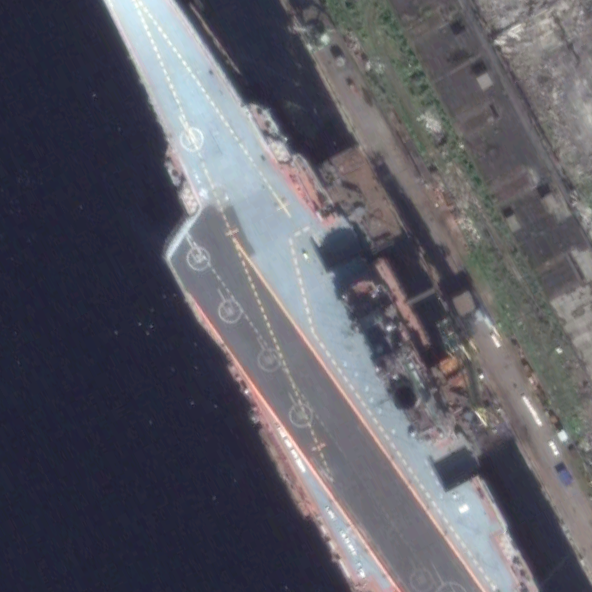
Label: Kuznetsov-class_aircraft_carrier